Question: This is the first time I have used a profiler and thus also my first time for the ANTs Memory Profiler.
I have set up a test to isolated 2 user controls (written by me) on a test window called "WindowTest"
On WindowTest there is a user control DBDocComment. Within DBDocComment there is second user control but it is not appearing in the image. I am simply opening WindowTest from the main window and then closing it.
The thing that I am seeing but do not understand is indicated in the image. After WindowTest is closed I would consider that a reference to my user control DBDocComment should not be hanging around, but it is.
Can someone help me out here or please and point me in a direction to help me see what is going on.

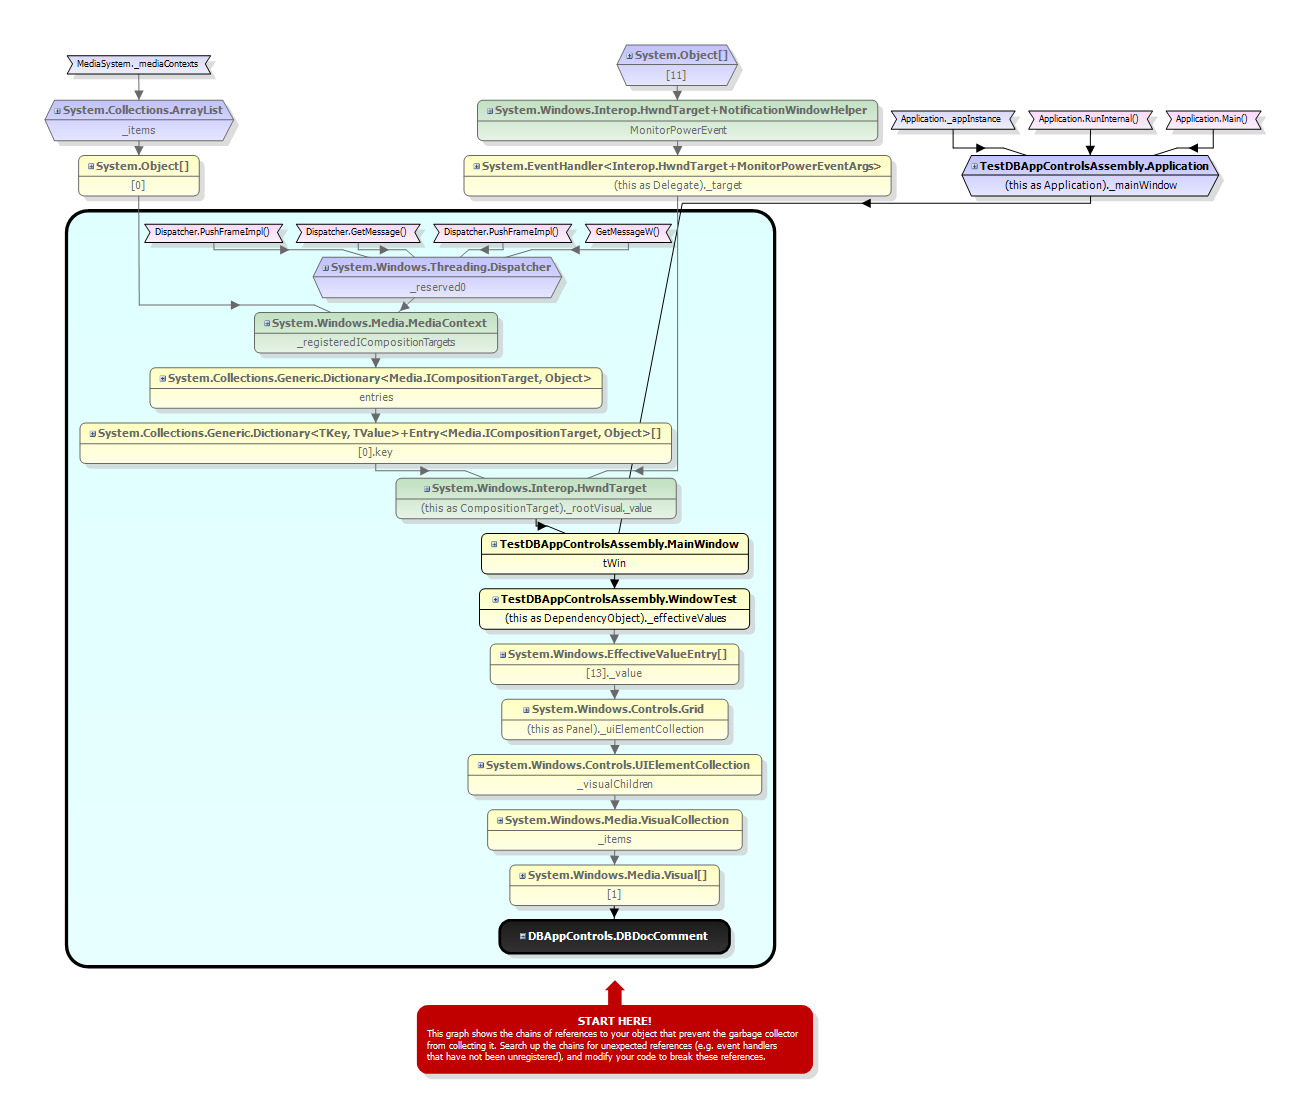
Answer: I tested a number of memory profilers such as ANTs Memory Profiler and came to the conclusion that they all looked great but I could not understand what was going on.
I believe that the answer to the above question is that it is not a leak. It appears that there are many false positives which are very hard to understand.